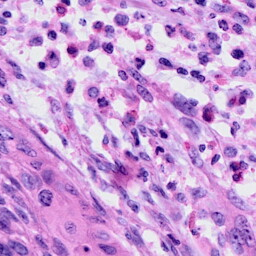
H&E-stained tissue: Cervix